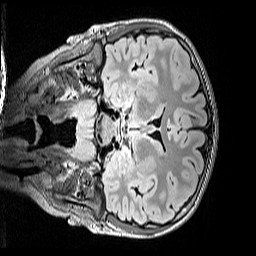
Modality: FLAIR
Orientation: coronal
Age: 10
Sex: female
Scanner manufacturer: siemens
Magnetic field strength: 3 T
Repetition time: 5 s
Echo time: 0.388 s